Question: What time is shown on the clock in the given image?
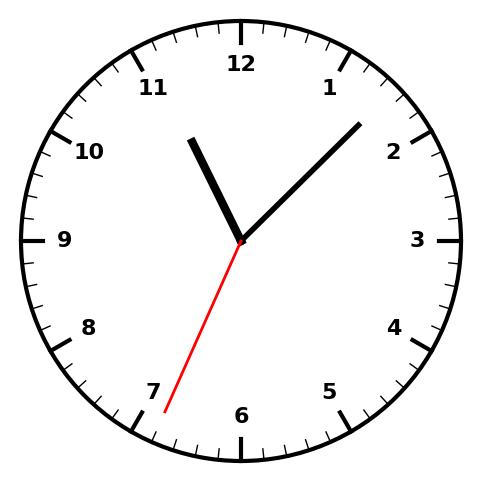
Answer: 11:07:34